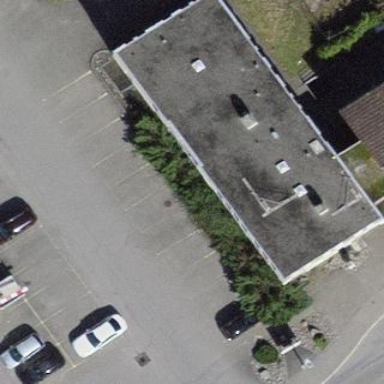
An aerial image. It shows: Flat-roofed building.